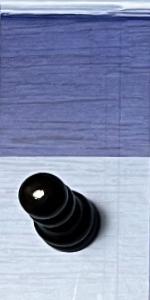
Label: Pawn_Black